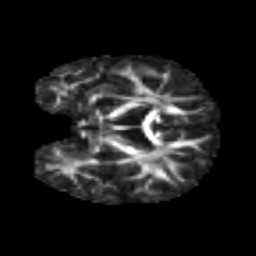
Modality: FA
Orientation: coronal
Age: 6
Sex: male
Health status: healthy